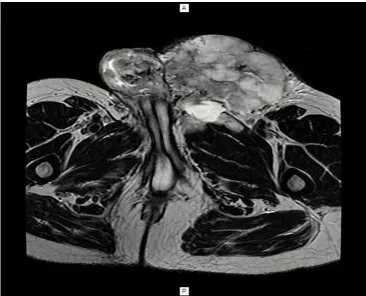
Magnetic resonance imaging. . A) Cross section revealing inseparable inguinal mass with structures of the scrotum.
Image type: radiology (mri)